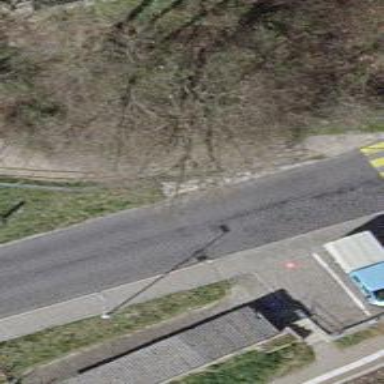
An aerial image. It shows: Cycle barrier.